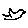
Label: bird